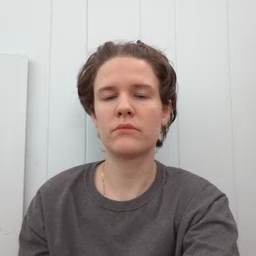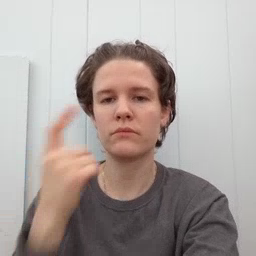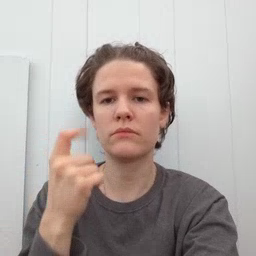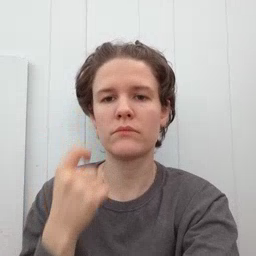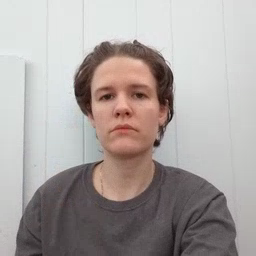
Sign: cry